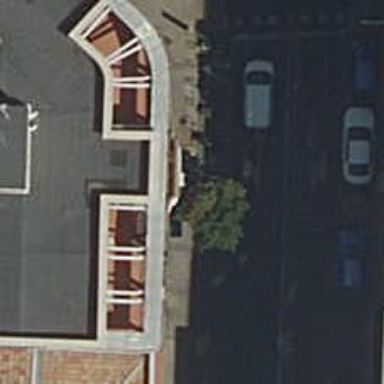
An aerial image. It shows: Motorcycle parking area.